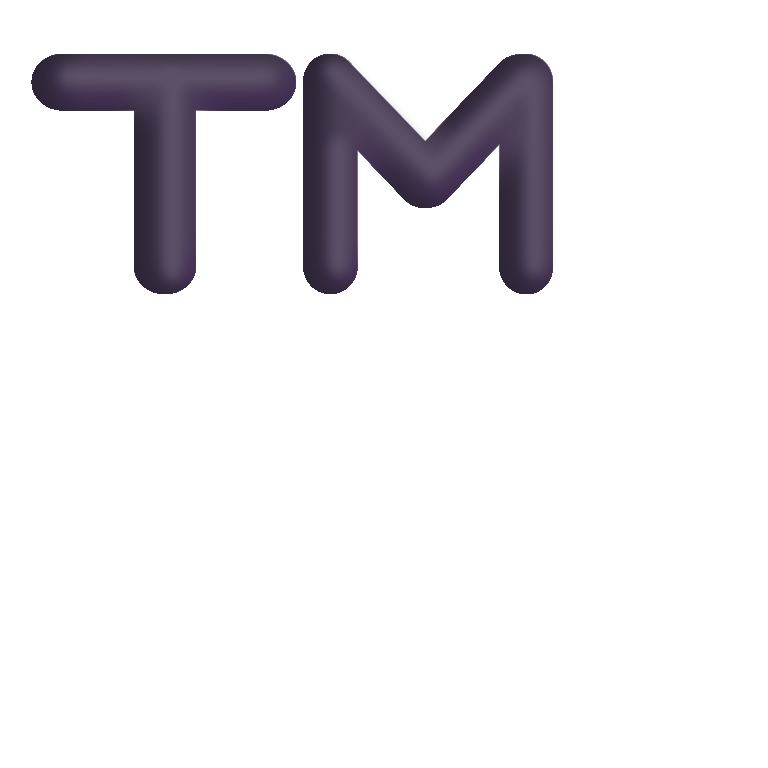
trade mark color